Aerial crown-view tile of a tropical tree (Barro Colorado Island, Panama), acquired 20250317:
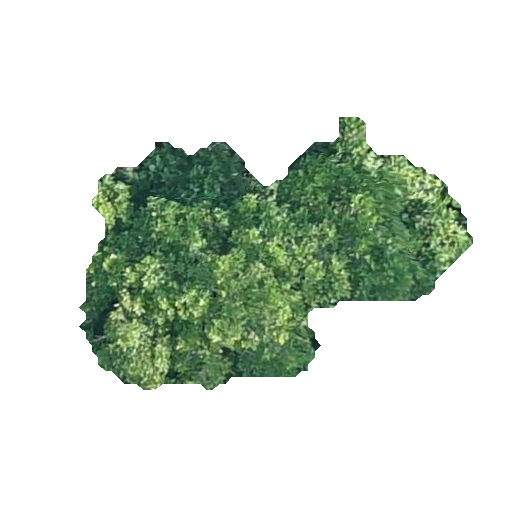
Species: Poulsenia armata
GBIF accepted scientific name: Poulsenia armata
Crown area: 101.669 m²